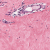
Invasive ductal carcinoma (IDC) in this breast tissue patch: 0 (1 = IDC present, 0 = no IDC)